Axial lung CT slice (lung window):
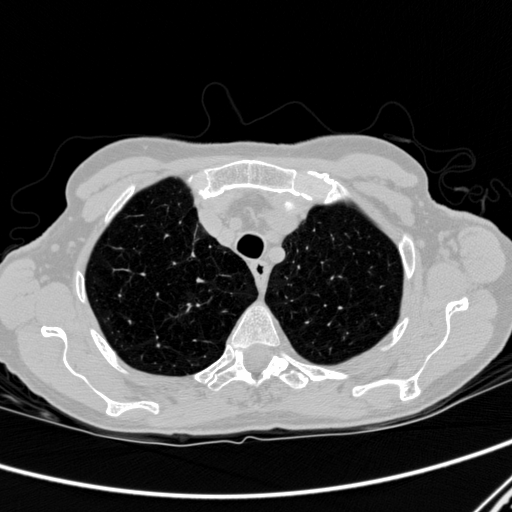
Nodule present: no